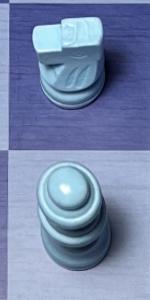
Label: Queen_White